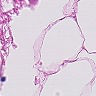
Metastatic tissue present: no